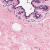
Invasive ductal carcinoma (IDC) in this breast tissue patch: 0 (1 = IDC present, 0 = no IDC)